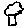
Label: tree